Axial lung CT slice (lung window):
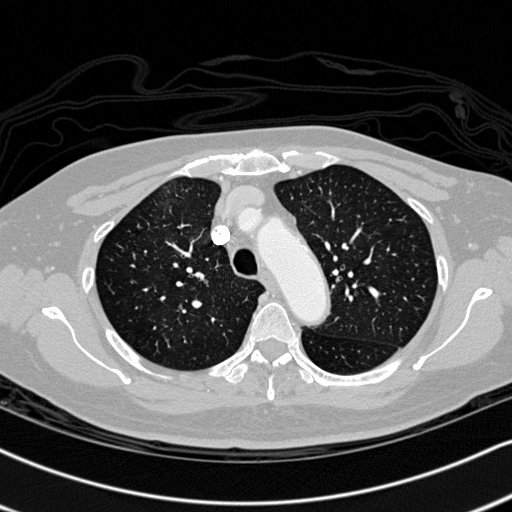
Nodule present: no